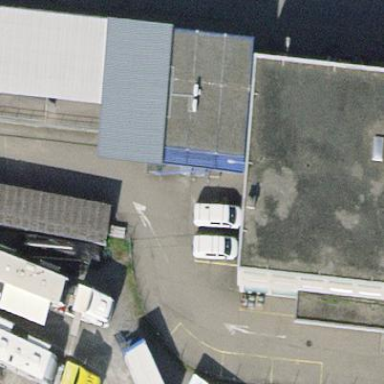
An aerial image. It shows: View of roof of building.